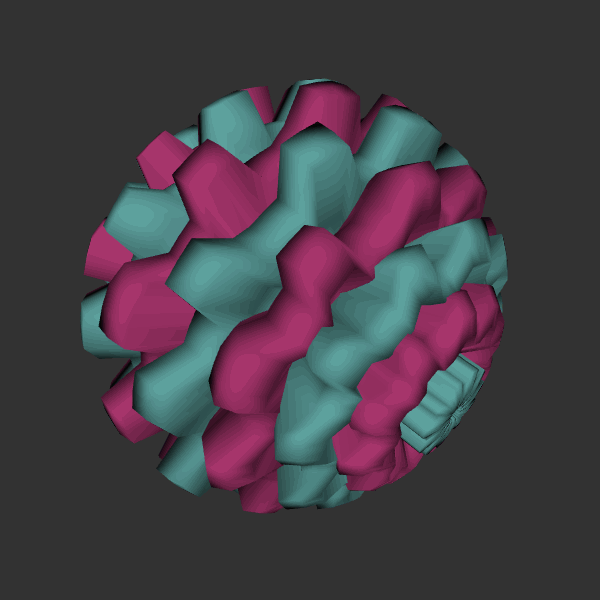
Background: dark